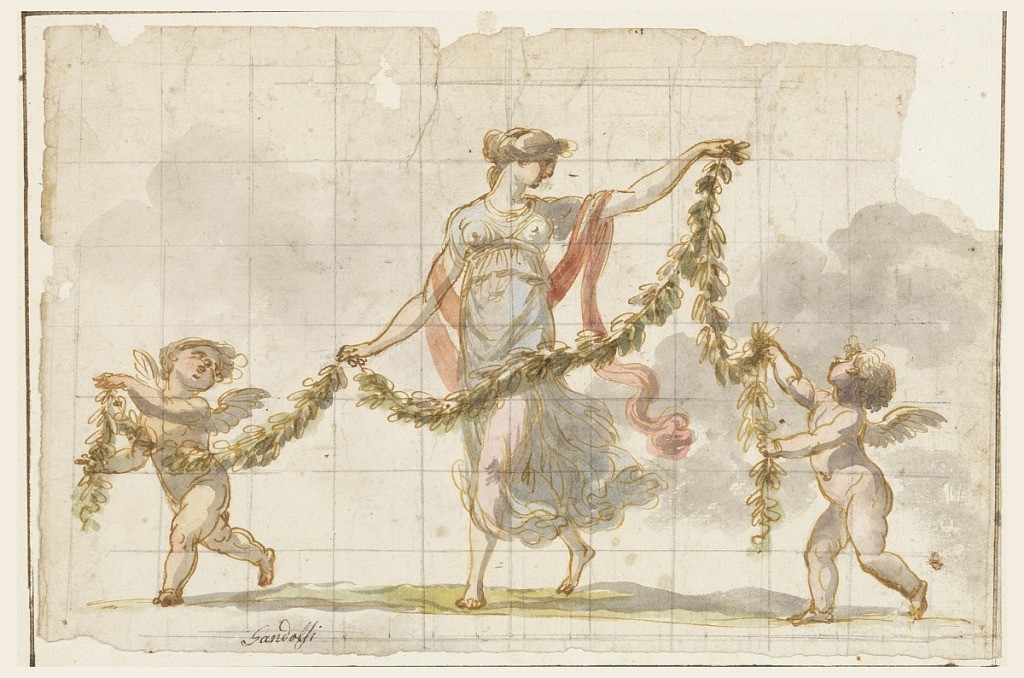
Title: Wall painting
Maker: Mauro Gandolfi, Italian, 1764–1834
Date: ca. 1820
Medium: Pen and brown ink, brush and watercolor on white laid paper, squared in graphite and lined, laid down
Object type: Drawing
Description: Horizontal format.  A dancing girl holding a garland together with two putti.  Squared.